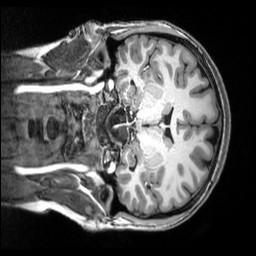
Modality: T1w
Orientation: coronal
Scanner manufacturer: siemens
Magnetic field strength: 3 T
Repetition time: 2.5 s
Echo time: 0.00343 s